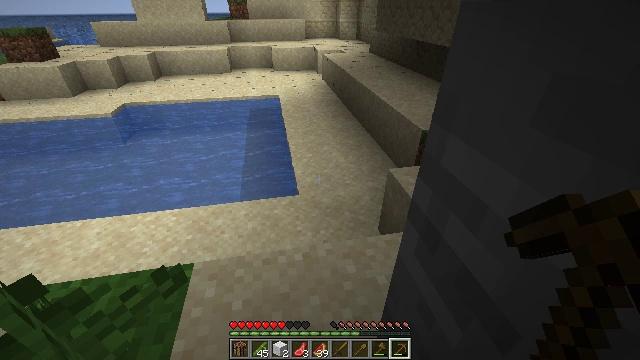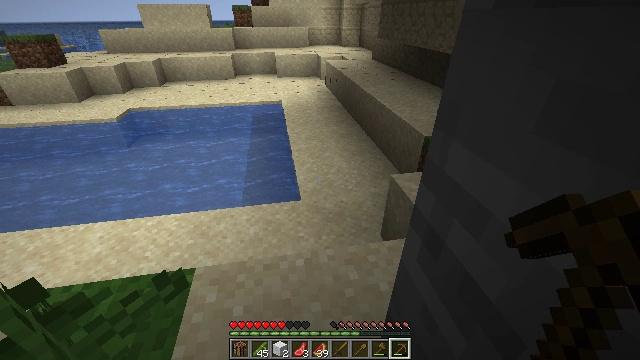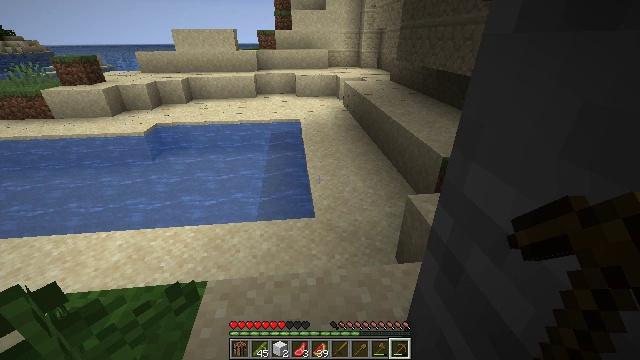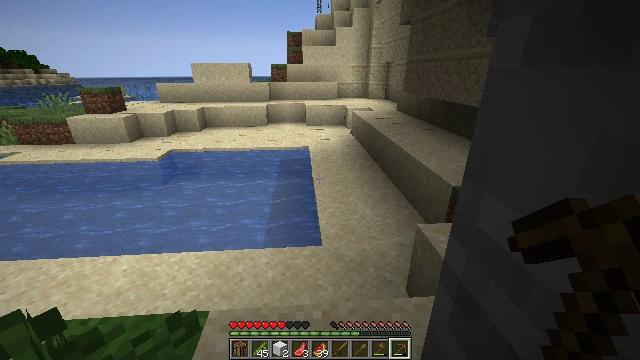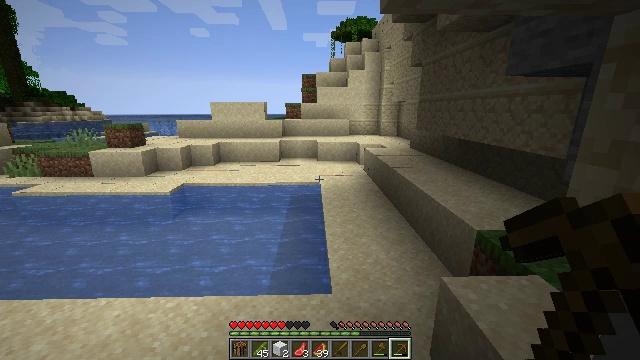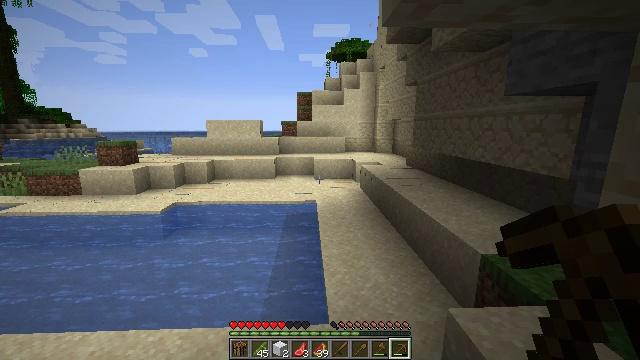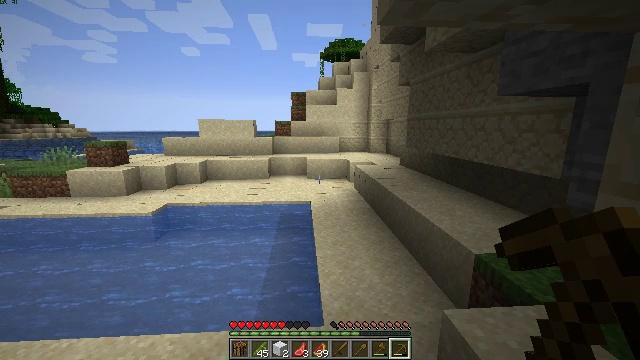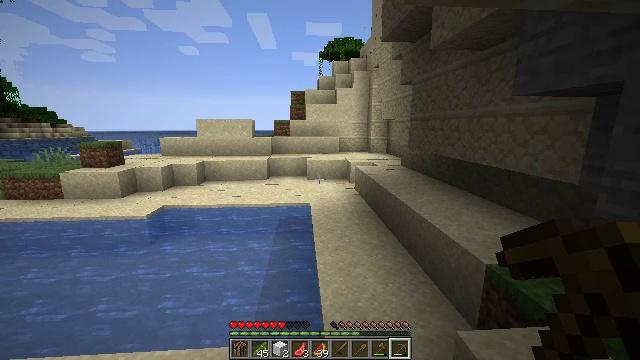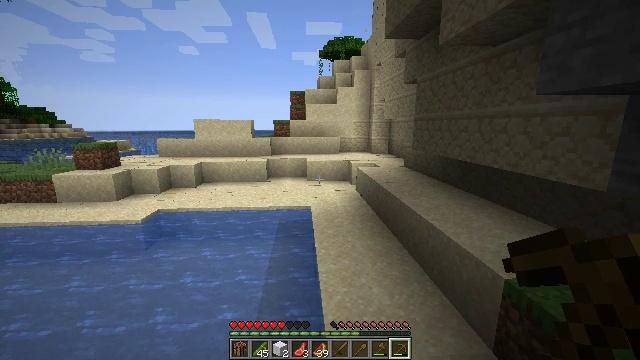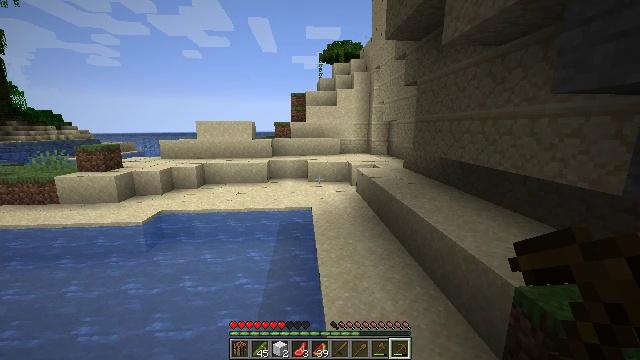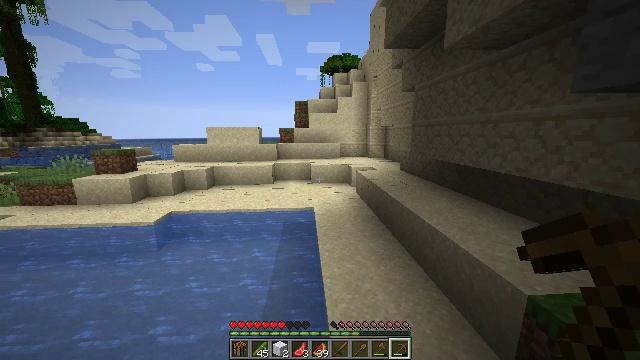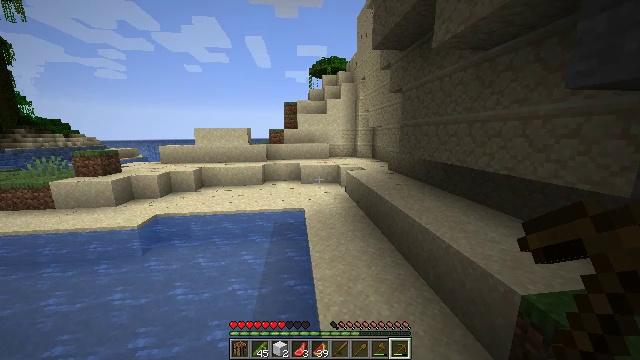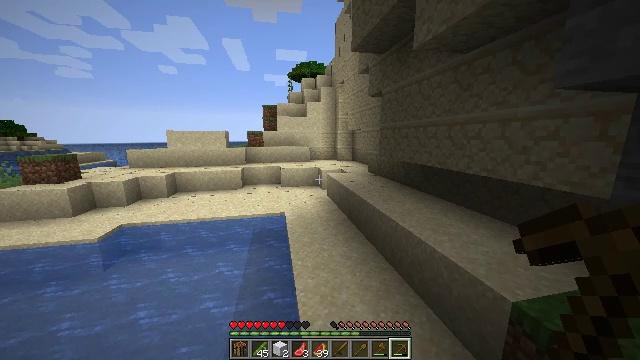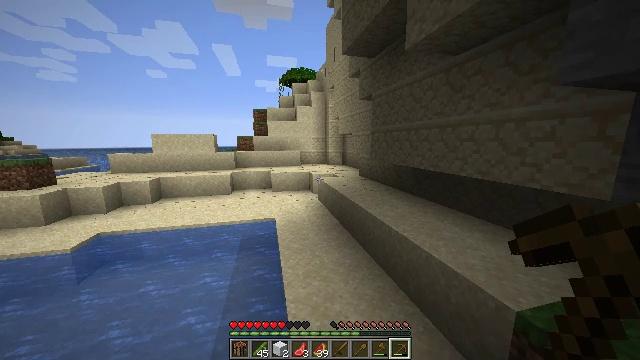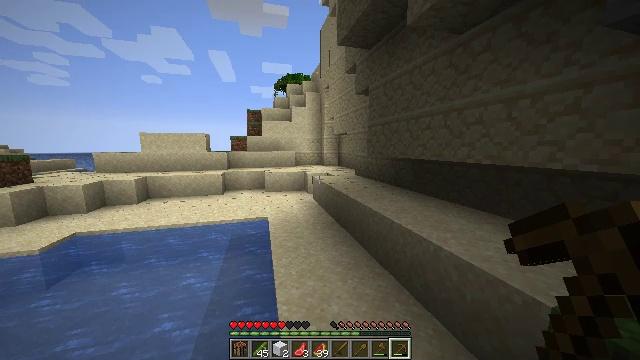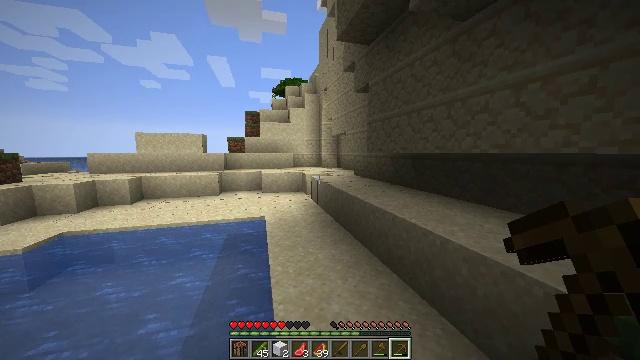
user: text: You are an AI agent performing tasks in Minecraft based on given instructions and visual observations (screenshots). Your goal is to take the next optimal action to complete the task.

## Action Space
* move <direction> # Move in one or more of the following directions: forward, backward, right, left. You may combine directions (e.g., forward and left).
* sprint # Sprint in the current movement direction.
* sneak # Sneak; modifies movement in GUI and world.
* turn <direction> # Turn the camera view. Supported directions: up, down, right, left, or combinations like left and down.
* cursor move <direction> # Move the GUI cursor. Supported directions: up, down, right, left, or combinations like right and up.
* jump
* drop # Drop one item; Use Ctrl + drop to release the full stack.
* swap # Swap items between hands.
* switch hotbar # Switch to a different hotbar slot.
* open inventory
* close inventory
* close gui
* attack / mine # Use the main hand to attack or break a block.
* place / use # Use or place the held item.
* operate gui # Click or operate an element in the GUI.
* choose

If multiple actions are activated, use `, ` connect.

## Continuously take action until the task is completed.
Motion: motion action
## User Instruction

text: Break the mossy cobblestone to gather materials.
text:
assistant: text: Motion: turn up
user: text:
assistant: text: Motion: turn left and up
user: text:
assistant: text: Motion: move forward, turn left and up
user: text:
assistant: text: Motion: move forward, turn left and up
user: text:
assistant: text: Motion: move forward, turn up
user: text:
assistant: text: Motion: move forward, turn right
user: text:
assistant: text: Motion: move forward
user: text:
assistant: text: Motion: move forward, sprint
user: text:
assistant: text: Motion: move forward, sprint
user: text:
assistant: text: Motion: move forward, sprint
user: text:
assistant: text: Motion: move forward, sprint, turn right
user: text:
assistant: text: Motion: move forward, sprint, turn right
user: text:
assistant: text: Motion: move forward, turn right and up
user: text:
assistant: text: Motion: move forward, sprint, turn right and up
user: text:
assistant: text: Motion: move forward, sprint, turn up
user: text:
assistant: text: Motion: move forward, sprint
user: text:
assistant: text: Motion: move forward, sprint, turn up
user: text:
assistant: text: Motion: move forward, turn up
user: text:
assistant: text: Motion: move forward, turn left and up
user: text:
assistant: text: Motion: move forward, turn left and up
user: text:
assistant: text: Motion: move forward, turn left, jump
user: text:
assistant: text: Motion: move forward, jump
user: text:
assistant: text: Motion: move forward, turn left, jump
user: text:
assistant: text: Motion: move forward, turn left, jump
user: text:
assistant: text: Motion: move forward, turn left and down, jump
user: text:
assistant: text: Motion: move forward, jump
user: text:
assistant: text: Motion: move forward, turn left, jump
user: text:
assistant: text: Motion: move forward, turn left, jump
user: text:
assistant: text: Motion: move forward, turn left, jump
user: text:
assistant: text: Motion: move forward, jump